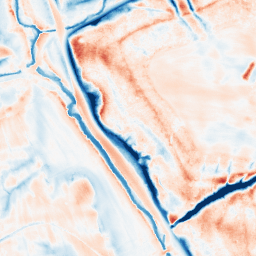
Category: edge_preserving
Decomposition family: guided
Decomposition parameters: radius: 8
eps: 0.1
Upsampling method: sinc_blackman
Upsampling parameters: scale: 2
kernel_size: 16
Upsampling scale: 2